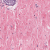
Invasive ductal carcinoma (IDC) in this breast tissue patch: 0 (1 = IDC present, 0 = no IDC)